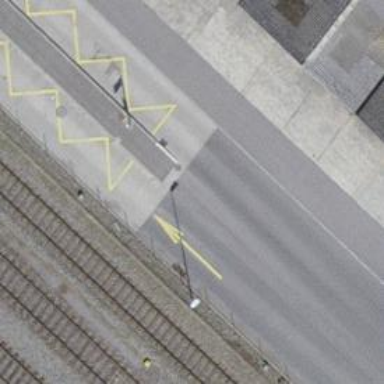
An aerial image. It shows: Platform for public transport is situated by the road.